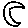
Label: moon